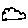
Label: cloud